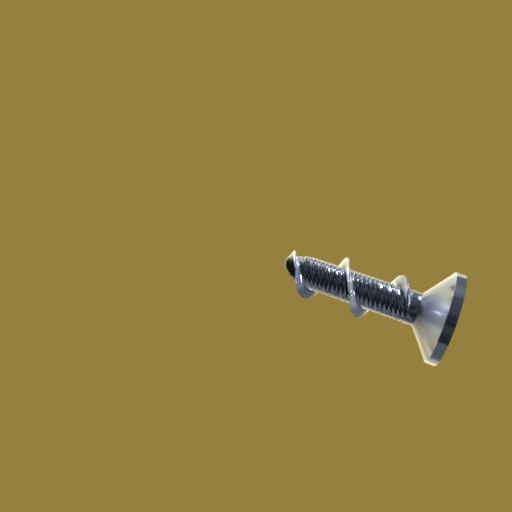
Label: screw